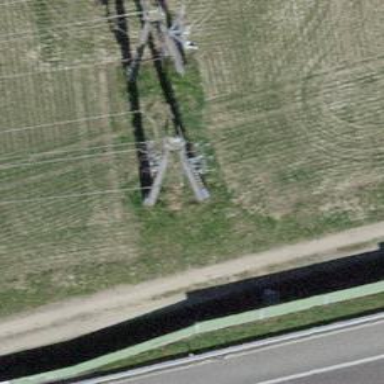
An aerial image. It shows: Power line with three cables.